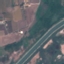
Land use / land cover class: River